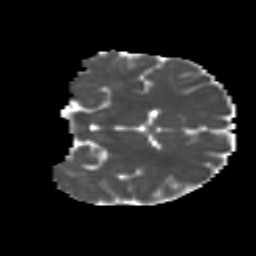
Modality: MD
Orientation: coronal
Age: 16
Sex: male
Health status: ill
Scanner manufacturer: ge
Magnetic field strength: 3 T
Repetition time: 6.752 s
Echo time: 0.079 s